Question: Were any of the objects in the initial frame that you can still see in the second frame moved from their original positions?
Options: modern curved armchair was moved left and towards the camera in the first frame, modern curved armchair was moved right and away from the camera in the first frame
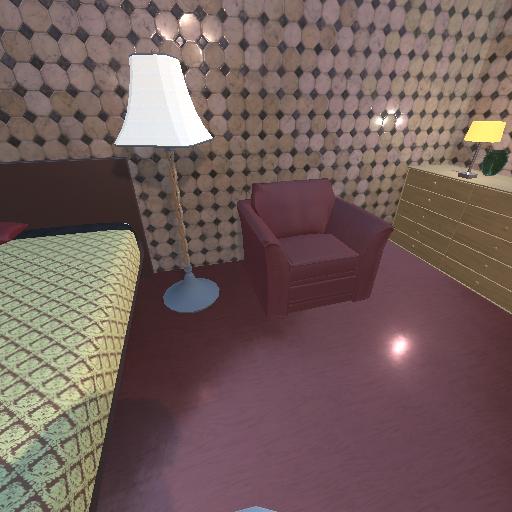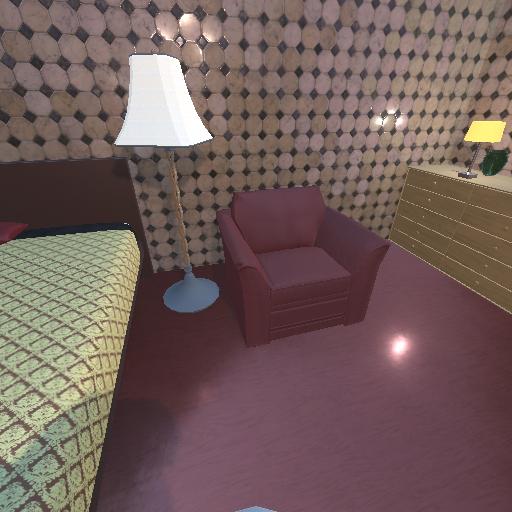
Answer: modern curved armchair was moved left and towards the camera in the first frame